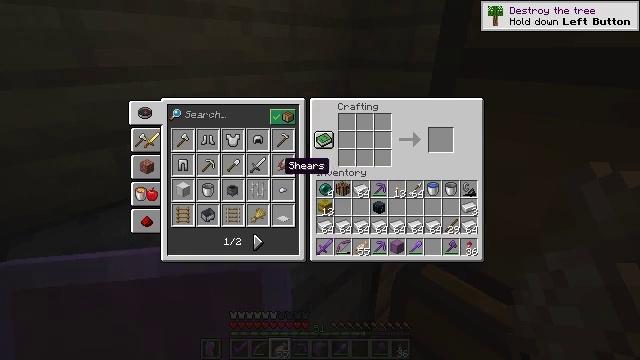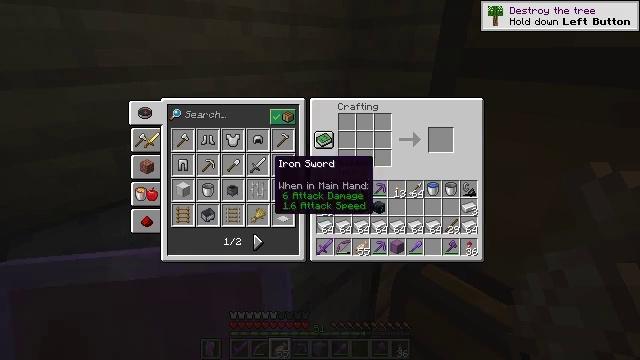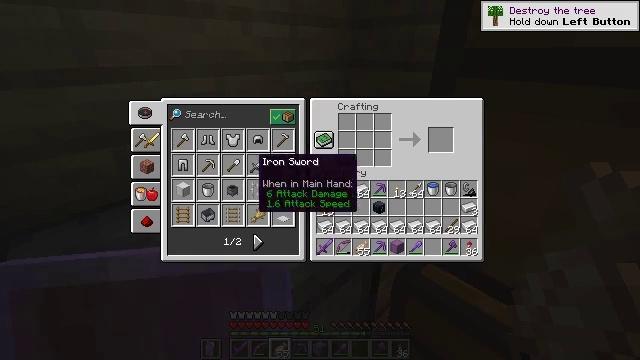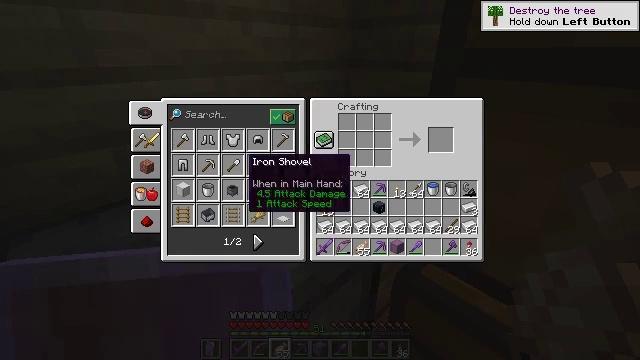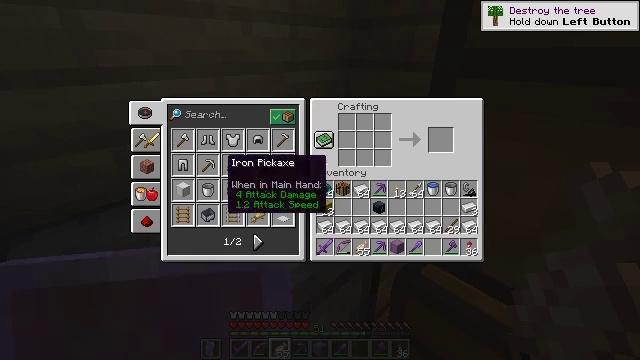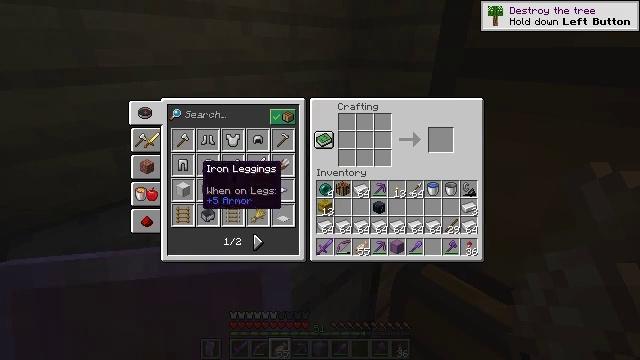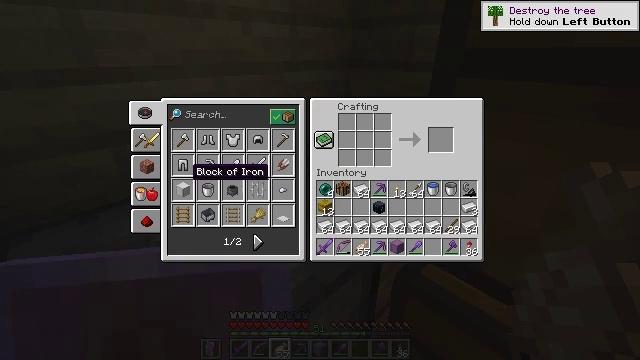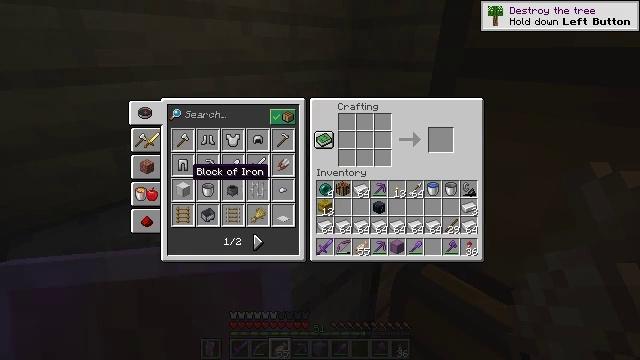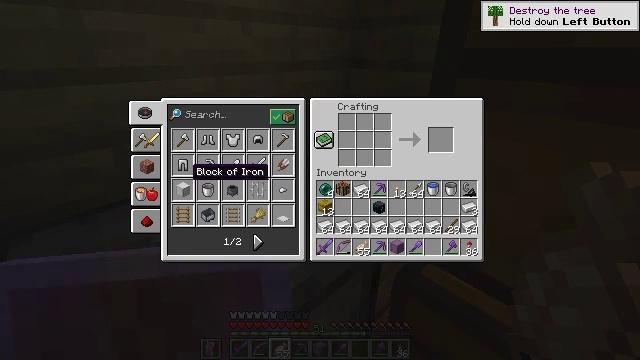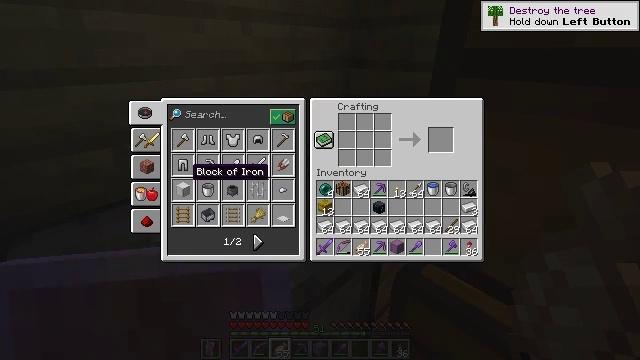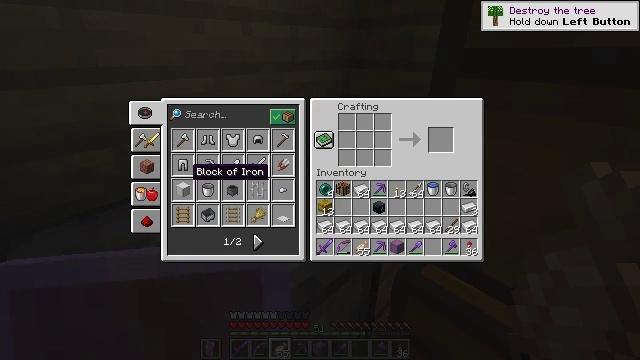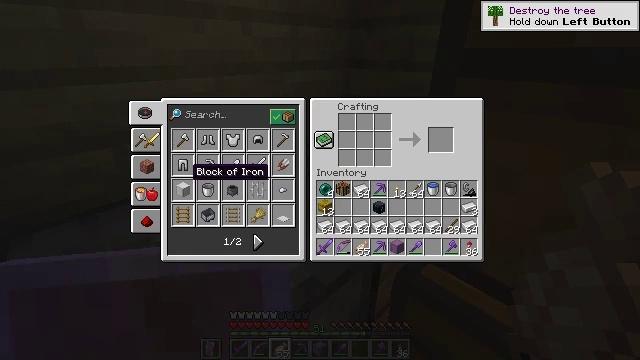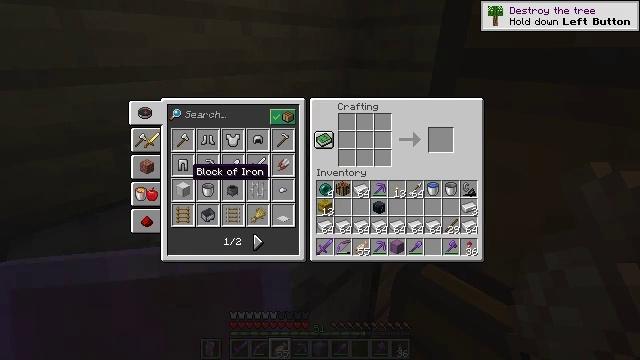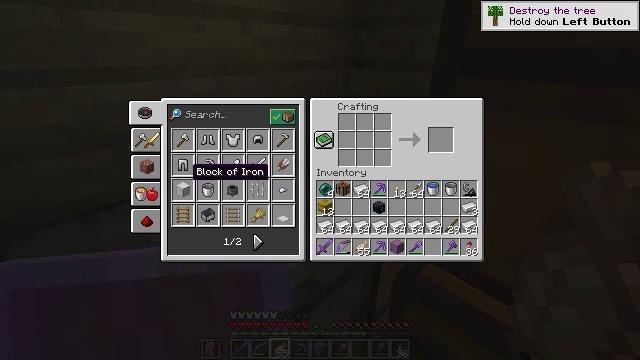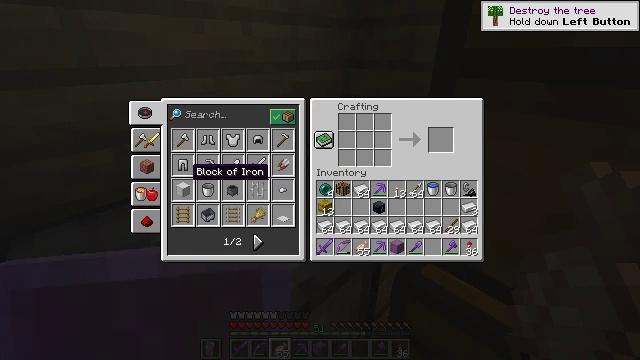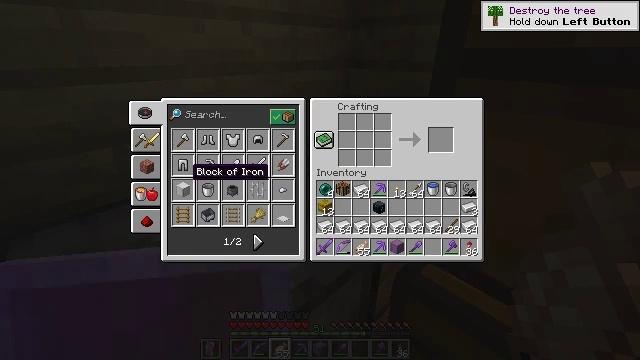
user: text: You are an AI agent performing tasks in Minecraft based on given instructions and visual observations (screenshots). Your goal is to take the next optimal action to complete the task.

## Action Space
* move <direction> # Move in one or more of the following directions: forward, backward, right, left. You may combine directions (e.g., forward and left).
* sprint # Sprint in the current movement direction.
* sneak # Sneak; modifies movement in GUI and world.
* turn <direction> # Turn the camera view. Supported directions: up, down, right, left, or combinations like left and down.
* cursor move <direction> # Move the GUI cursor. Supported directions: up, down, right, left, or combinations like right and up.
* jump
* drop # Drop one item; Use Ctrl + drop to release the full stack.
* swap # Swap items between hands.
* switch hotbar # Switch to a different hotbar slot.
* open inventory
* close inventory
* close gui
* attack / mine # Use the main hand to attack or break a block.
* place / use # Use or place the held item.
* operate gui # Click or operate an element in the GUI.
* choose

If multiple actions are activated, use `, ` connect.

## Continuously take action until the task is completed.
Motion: motion action
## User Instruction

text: Put iron ingots in the crafting grid to craft an iron block.
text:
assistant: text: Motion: turn left
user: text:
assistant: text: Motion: turn left
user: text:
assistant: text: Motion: turn left
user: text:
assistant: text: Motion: sneak, turn left
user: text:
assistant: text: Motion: sneak, turn left
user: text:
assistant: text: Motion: sneak, turn left
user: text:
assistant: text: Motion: sneak
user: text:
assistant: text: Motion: sneak
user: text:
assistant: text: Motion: sneak
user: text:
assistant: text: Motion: sneak
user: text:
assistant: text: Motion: sneak
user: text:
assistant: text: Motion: sneak
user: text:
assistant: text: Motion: sneak
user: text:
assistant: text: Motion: sneak
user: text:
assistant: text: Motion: sneak, attack / mine
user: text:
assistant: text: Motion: sneak, attack / mine
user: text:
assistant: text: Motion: sneak, attack / mine
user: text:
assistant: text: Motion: sneak, turn right
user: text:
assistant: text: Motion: sneak, turn right
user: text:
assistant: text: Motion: sneak, turn right and up
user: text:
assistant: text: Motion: sneak, turn right and up
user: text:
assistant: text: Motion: sneak, turn right and up
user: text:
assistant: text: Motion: sneak, turn right
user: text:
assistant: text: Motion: sneak, turn right
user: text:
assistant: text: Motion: sneak, turn right
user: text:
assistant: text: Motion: sneak
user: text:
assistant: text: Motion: sneak
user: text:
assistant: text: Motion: sneak
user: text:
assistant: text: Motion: sneak, turn right
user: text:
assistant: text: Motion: sneak, turn right